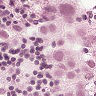
Metastatic tissue present: yes